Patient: sex M, age 94
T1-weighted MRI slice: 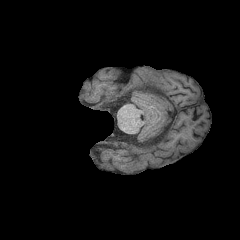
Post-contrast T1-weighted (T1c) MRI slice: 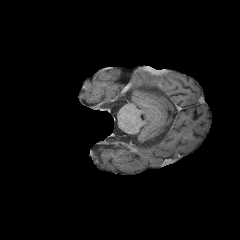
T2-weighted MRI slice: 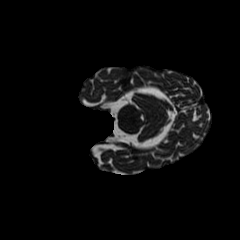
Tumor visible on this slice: no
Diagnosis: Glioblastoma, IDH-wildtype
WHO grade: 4